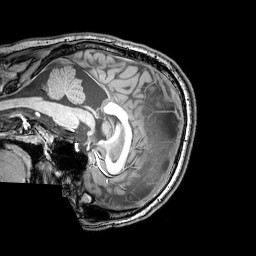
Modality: T1w
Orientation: sagittal
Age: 22
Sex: male
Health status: healthy
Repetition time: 0.081 s
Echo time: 0.037 s